Question: I am working in a project that takes data from moving sensor. we have converted sensor data in 3d coordinates. one of the sensor is planted on hand of the object.
PROBLEM: When object moves his hand in backward direction and then play in forward direction. So i am looking for the frame number at which object hand ends moving back.
Just to clear the problem, this kind of points can come in 3D Here sample image data:

initially i implemented this, using change in y axis. With having some threshold value it's result is good. But only when object hand moves back and comes forward with decreasing value of y axis. But in ideal case(image) hand can come forward in any way ie with increasing value of y or decreasing value of y. But i am sure that while hand moving in back direction it will always be y increasing (except some noise frame or outlier). using this i implemented this. '
'''
std::pair<std::pair<int, int>, bool> calculateBacklift(std::vector<glm::vec3> points)
{
std::pair<std::pair<int, int>, bool> backlift;
backlift.second = false;
std::vector<glm::vec3> distanceVec;
for (int i = 0; i < points.size() - 1; ++i)
{
// vector
glm::vec3 distance;
distance.x = points[i + 1].x - points[i].x;
distance.y = points[i + 1].y - points[i].y;
distance.z = points[i + 1].z - points[i].z;
distanceVec.push_back(distance);
}
writeTodisk("distanceVector.csv", distanceVec);
for (int i = 0; i < distanceVec.size(); ++i)
{
// y is major axis and if any of x or z hand changed then i am assuming there can be direction change. this comes from experiment.
if (distanceVec[i].y <= -0.09 && (distanceVec[i].x <= -0.1 || distanceVec[i].z >= 0.9))
{
backlift.first = std::make_pair(1, i + 1);
backlift.second = true;
break;
}
}
return backlift;
}'
'''
But it doesn't work when hand comes forward in up direction. because change of y axis is positive.
Then i think of find change of direction using dot product. And cos value. But it also detect direction change on axis(X,Z). Or in simple way i can say i want to find corner point in moving sensor data in y axis(major) direction. Can any one help me to resolve this issue.
Thanks.
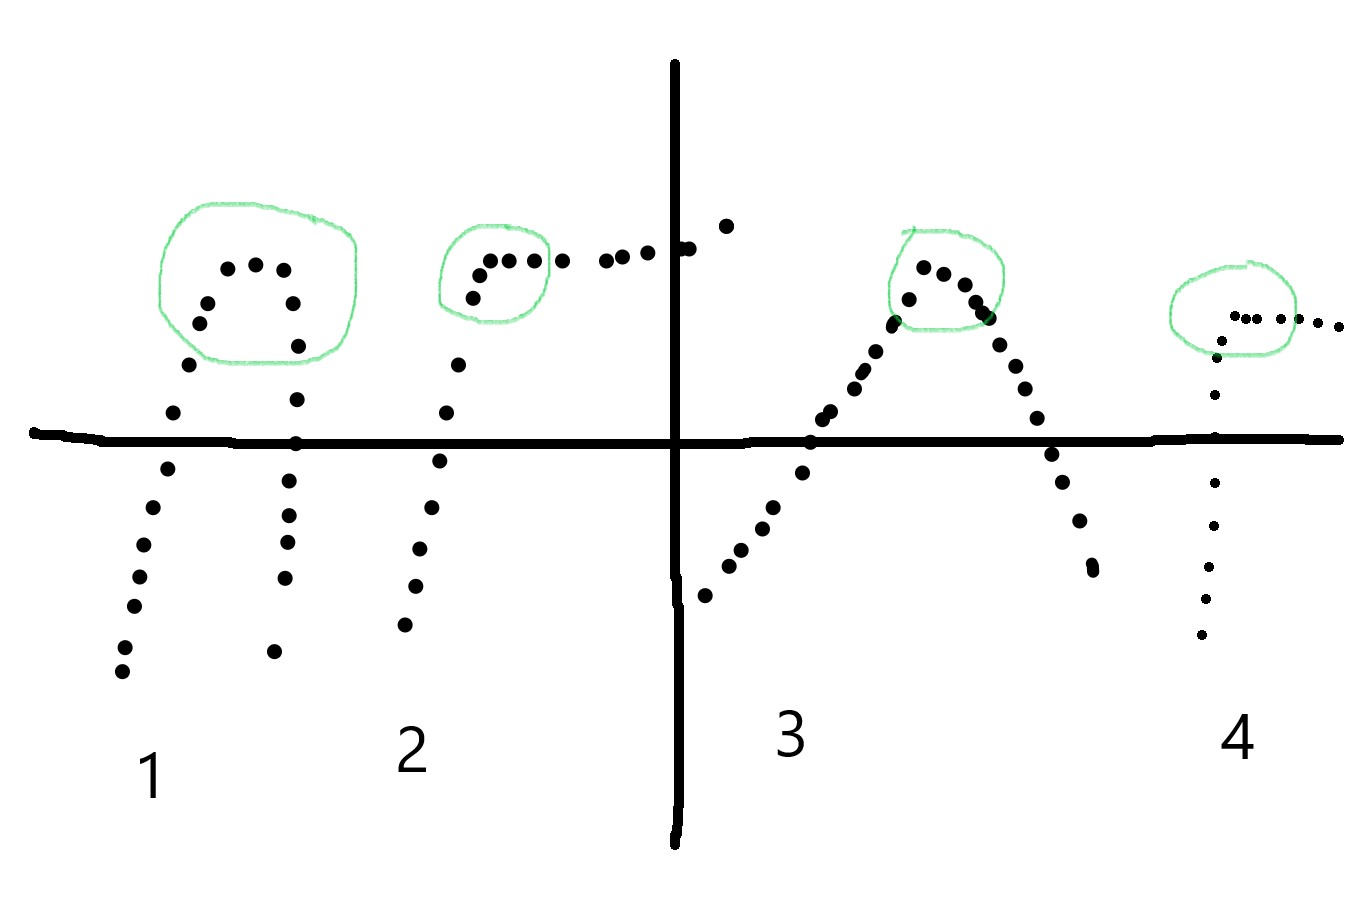
Answer: Assuming you have the entiry point trajectory, I'd just look for the point which has the largest distance to the line connecting the start to the end point. I don't know the vector library you are using, but using the <URL> this would be something like this:
'''
std::vector<Eigen::Vector3f> points; // input set of points
typedef Eigen::ParametrizedLine<float, 3> Line3;
// Calculate line through first and last point of points:
Line3 start_to_end = Line3::Through(points[0], points.back());
float max_dist_squared=0.0f;
size_t max_idx=0;
for(size_t i=0; i<points.size(); ++i) {
// calculate squared (perpendicular) distance from points[i] to the line
float dist2 = start_to_end.squaredDistance(points[i]);
// check if distance is bigger than previous maximum:
if(dist2 > max_dist_squared) { max_dist_squared = dist2; max_idx = i; }
}
'''
You should be able to implement something equivalent with the library of your choice.
If you need to handle outliers or noise, use some kind of moving median or moving average instead of single points.